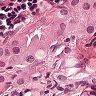
Metastatic tissue present: yes